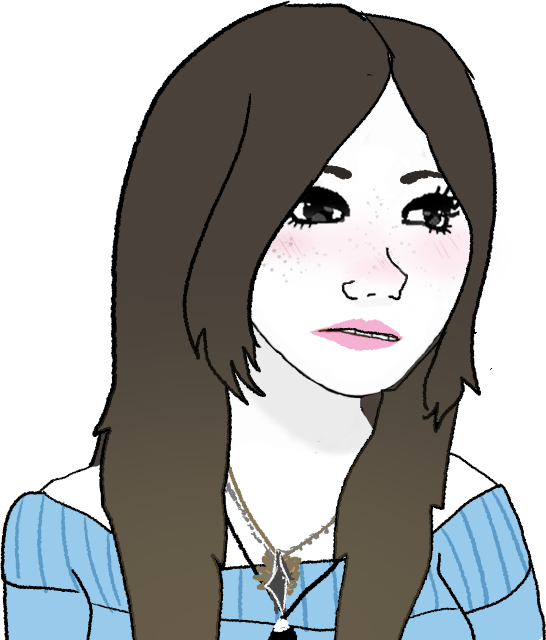
Label: 5_Daddys_Girl